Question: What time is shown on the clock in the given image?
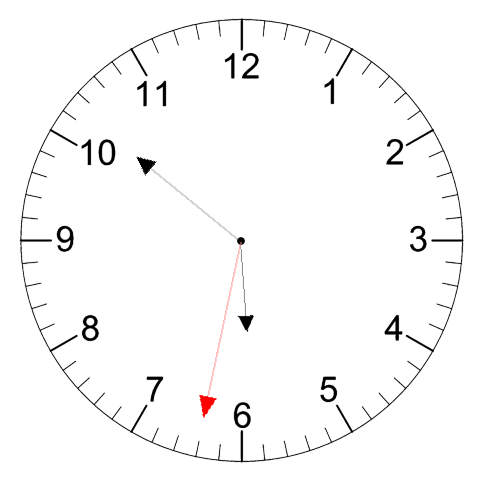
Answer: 05:51:32